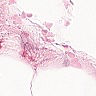
Metastatic tissue present: no